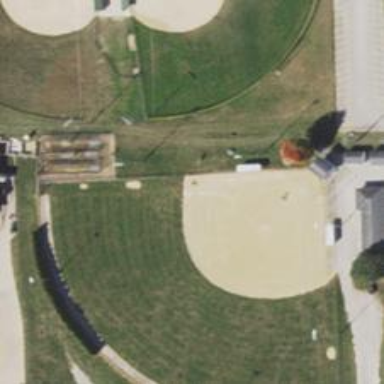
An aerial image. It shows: Baseball pitch for leisure and sports activities.